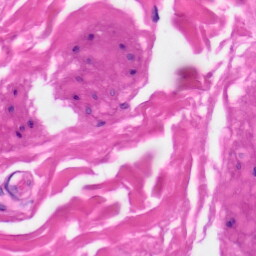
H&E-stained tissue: Skin